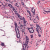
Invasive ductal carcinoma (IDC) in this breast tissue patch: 0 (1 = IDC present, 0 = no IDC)